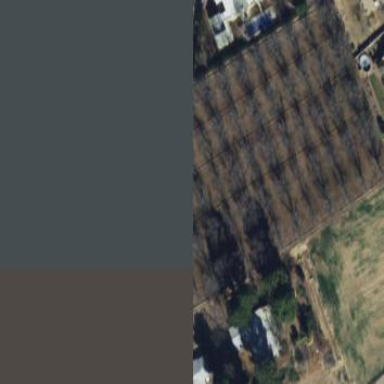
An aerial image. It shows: Orchard.